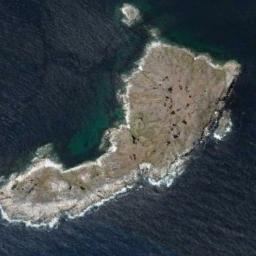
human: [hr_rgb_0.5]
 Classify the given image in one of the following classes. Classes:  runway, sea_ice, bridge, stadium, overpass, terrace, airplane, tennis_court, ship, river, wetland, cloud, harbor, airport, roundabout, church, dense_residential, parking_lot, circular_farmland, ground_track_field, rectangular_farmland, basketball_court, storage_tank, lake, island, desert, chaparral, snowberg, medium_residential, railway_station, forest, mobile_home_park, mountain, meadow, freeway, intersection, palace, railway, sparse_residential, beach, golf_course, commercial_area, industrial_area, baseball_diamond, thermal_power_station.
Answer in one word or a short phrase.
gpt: island